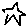
Label: star